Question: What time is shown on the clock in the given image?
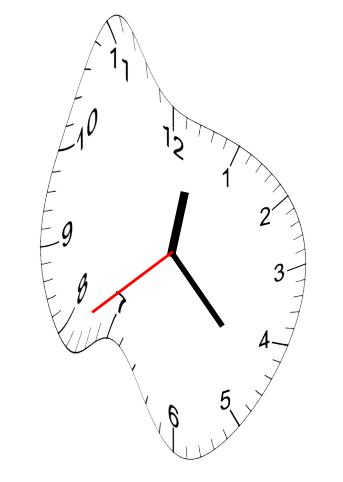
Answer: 12:22:39